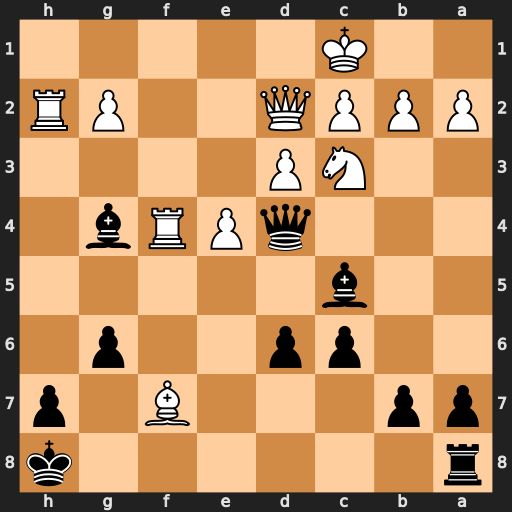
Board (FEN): r6k/pp3B1p/2pp2p1/2b5/3qPRb1/2NP4/PPPQ2PR/2K5
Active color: b
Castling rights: -
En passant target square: -
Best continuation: Qg1+ Nd1 Be3 Rxh7+ Kxh7 Rxg4 Bxd2+